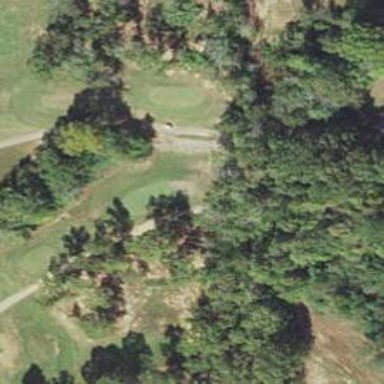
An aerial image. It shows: Grass area designated as golf tee.